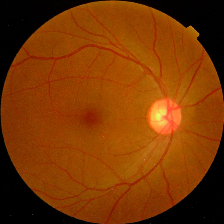
Diabetic retinopathy grade: No DR